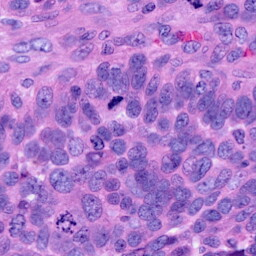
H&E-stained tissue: Ovarian